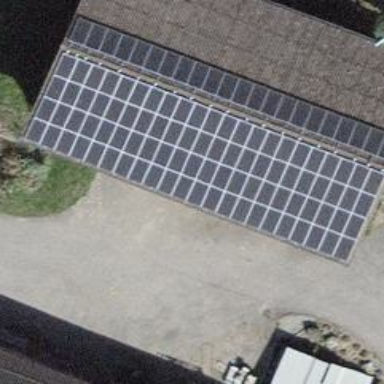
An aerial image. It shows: Solar photovoltaic panel generator.